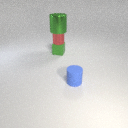
small red metal cylinder below large green metal cylinder